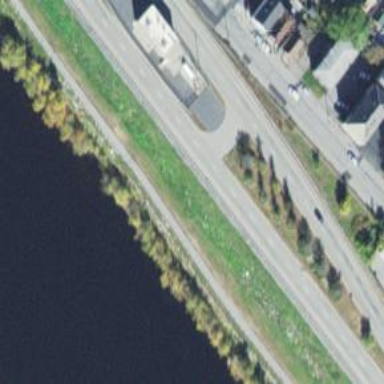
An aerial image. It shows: Primary link road with asphalt surface.